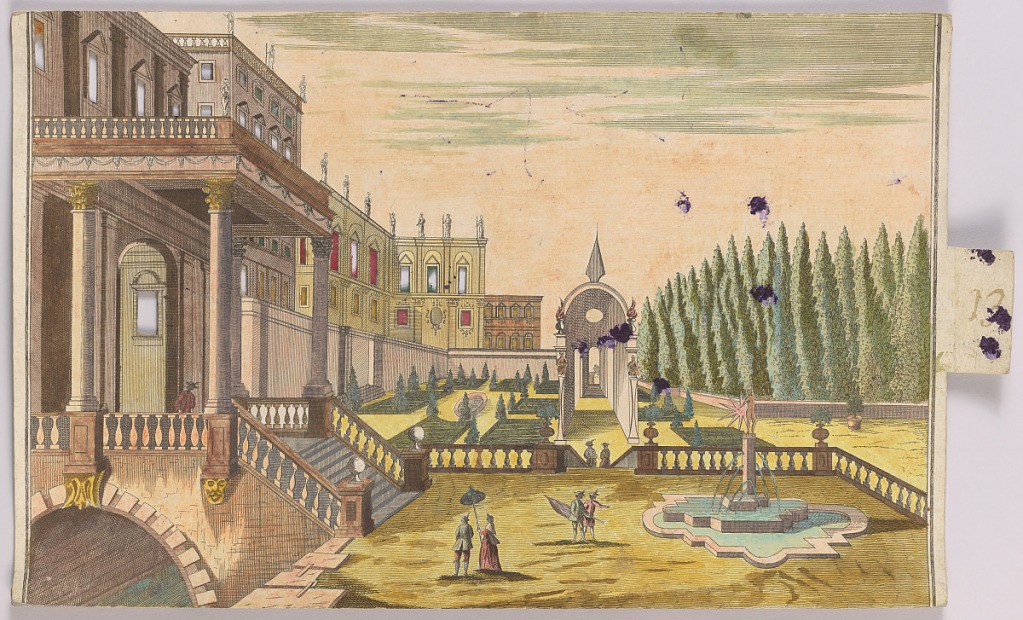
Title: Peep-Show Print
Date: mid-18th century
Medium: Engraving and brush and wash on paper
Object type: Print
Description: Peep-show print